Question: I'm using Autocompletetextview with google place service.
I'm trying to change the text direction from it's default (ltr) to rtl since the language issue.
This is how it looks by now :

I've searched about this issue for a while and haven't found anything.
This is the xml code, following <URL> tutorial:
'''
<?xml version="1.0" encoding="utf-8"?>
<TextView xmlns:android="http://schemas.android.com/apk/res/android"
android:layout_width="wrap_content"
android:layout_height="35dp"
android:textSize="15dp"
android:gravity="right"
/>
'''
When I tried to put this TextView inside a layout (Linear / Relative), the app crashed once I started to type inside.
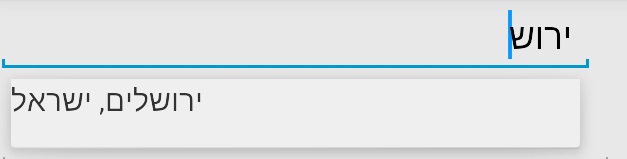
Answer: Got the answer, the xml should look like this:
'''
<?xml version="1.0" encoding="utf-8"?>
<TextView xmlns:android="http://schemas.android.com/apk/res/android"
android:layout_width="match_parent"
android:layout_height="35dp"
android:textSize="15dp"
android:gravity="right"
/>
'''
The differnce is
'''
android:layout_width="match_parent"
'''